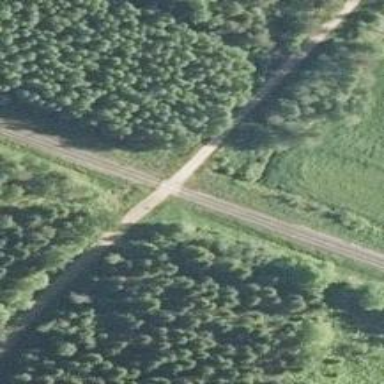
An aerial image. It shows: Level crossing along the railway.